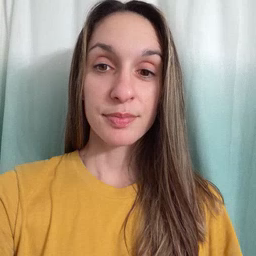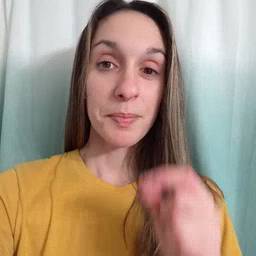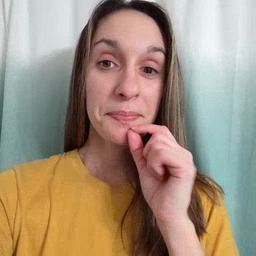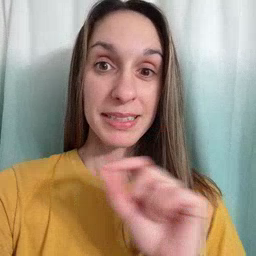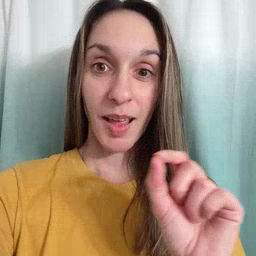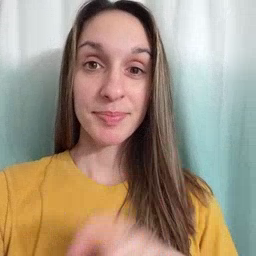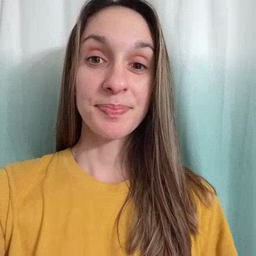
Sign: pencil